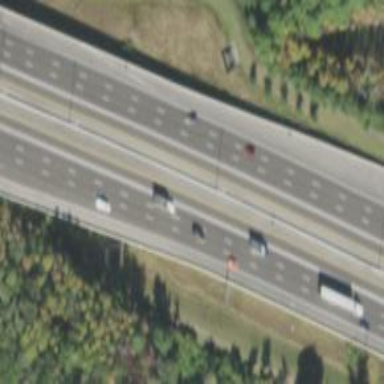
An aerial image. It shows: Asphalt motorway.